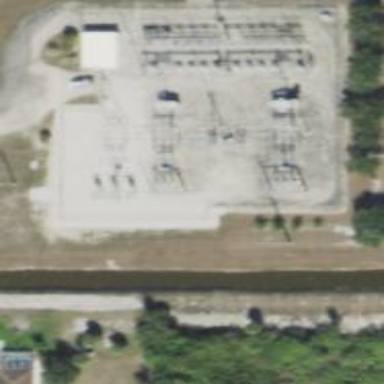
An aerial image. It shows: Switch for power supply.